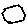
Label: hexagon